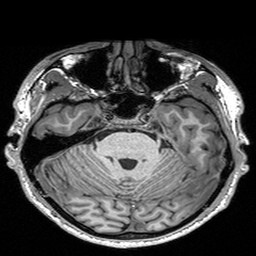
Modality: T1w
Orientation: coronal
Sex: male